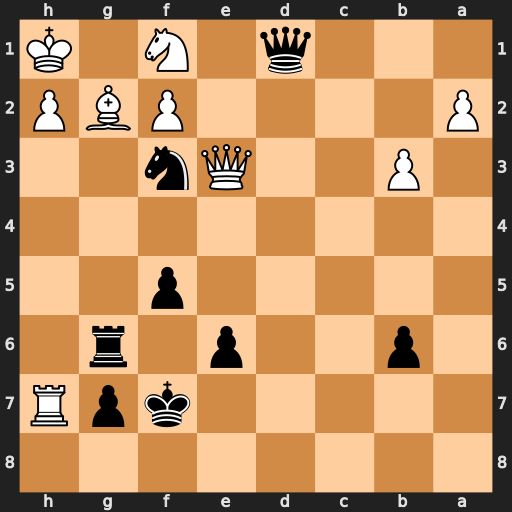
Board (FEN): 8/5kpR/1p2p1r1/5p2/8/1P2Qn2/P4PBP/3q1N1K
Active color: b
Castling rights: -
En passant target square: -
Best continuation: Qxf1+ Bxf1 Rg1#